Question: I want to make custom popup, for example, as Quora does when clicking a button:

How can I do this ? I don't know do this by using CSS or javascript, so I put question's title as above.
Thanks :)
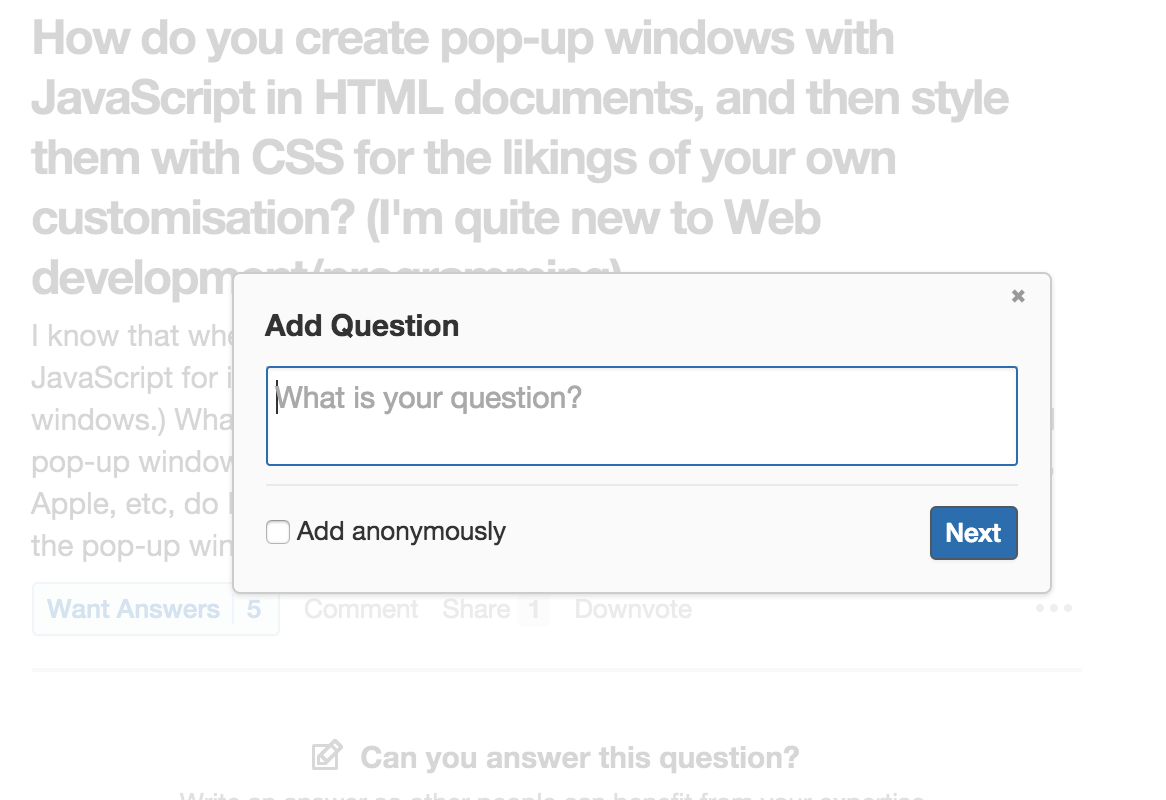
Answer: As you've no code I can't suggest changes to what you've got. googling your problem will find you hundreds of code examples.
As a high level answer, you'd need:
1. html mark up for your pop up, hidden with css
2. some sort of trigger to fire a javascript function to do something to change the hidden state of the pop up mark up (like removing a hidden class)
Another option would be:
1. a trigger that when fired injects the required html mark up into the page and then destroys the mark up on completion of what ever purpose it has. (beware of memory issues when tearing down though)